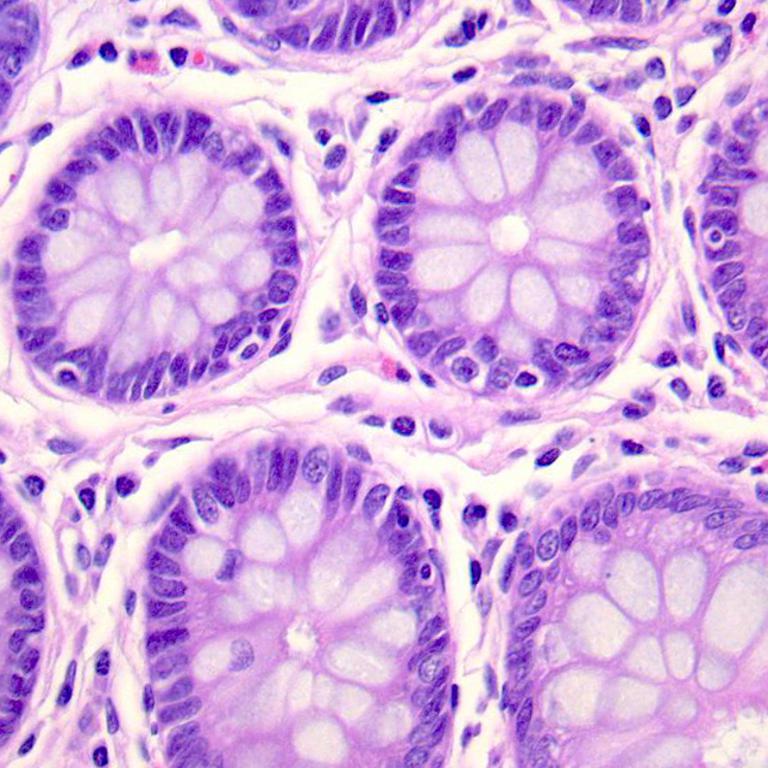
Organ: colon
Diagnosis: benign